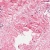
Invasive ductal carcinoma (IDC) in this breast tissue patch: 0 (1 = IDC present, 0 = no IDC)